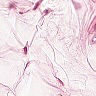
Metastatic tissue present: no